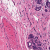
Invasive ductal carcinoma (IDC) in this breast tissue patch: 0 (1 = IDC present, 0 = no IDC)